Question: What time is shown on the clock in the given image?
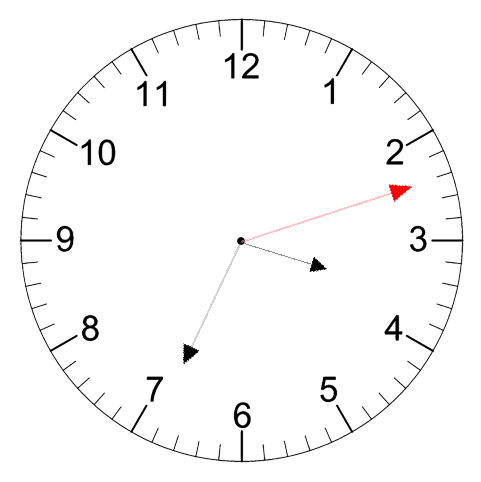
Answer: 03:34:12